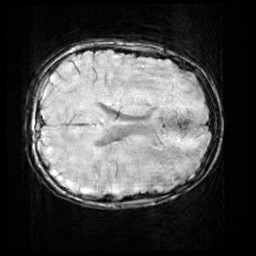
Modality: SWI
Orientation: axial
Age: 10
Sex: female
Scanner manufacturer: siemens
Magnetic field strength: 3 T
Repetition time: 0.027 s
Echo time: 0.02 s